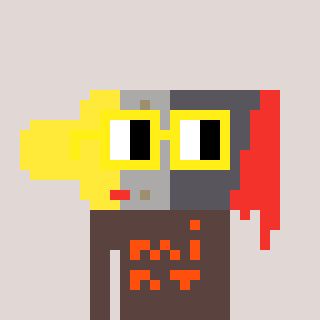
a pixel art character with square yellow glasses, a paintbrush-shaped head and a darkbrown-colored body on a warm background